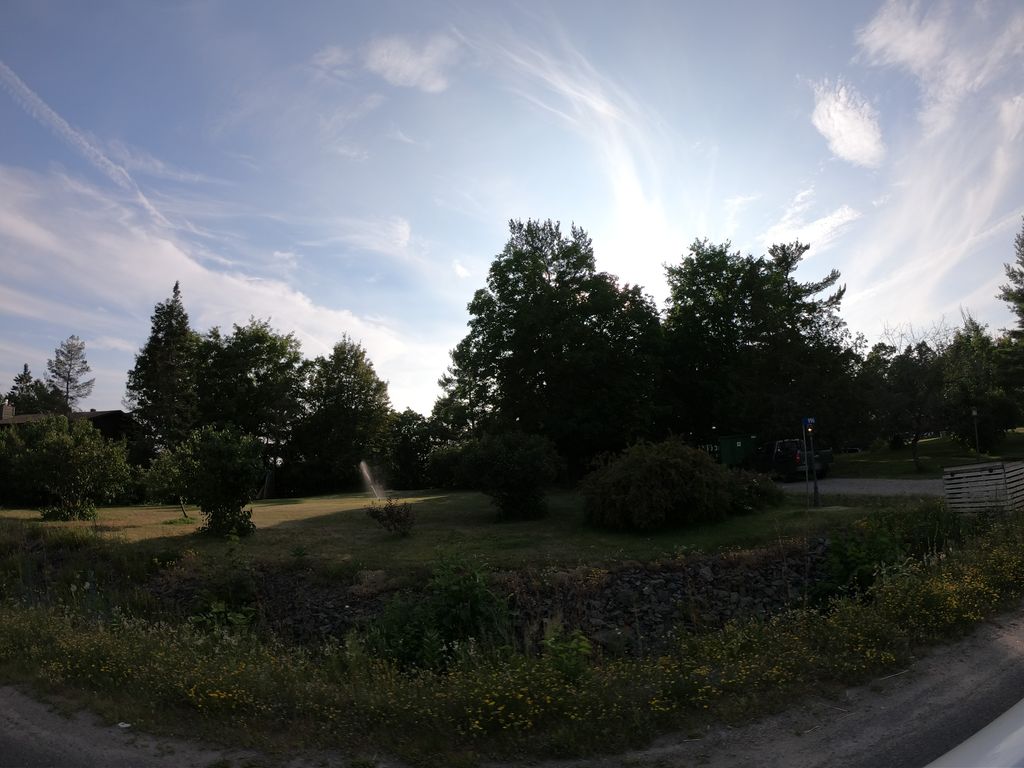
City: ottawa-gatineau